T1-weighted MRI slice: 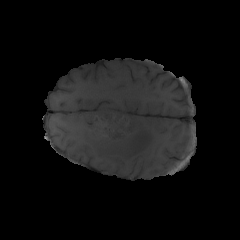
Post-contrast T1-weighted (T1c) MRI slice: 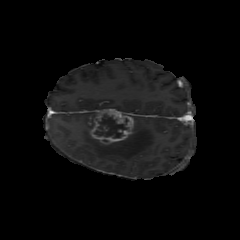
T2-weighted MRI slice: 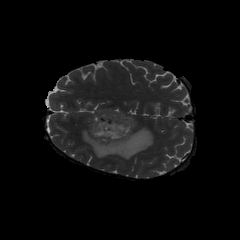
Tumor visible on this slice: yes